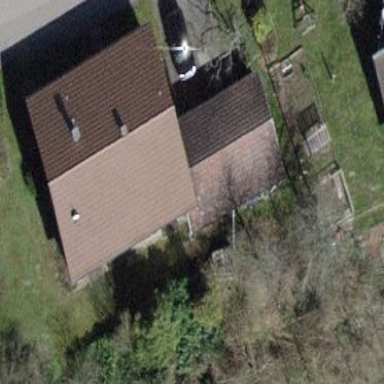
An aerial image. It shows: Group of garages.